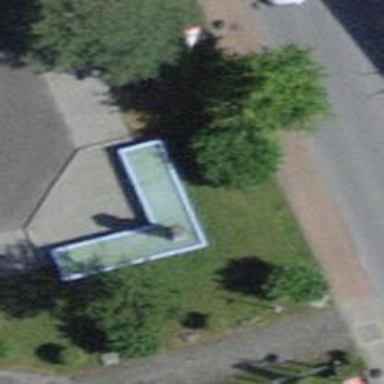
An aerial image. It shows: Beautiful fountain.